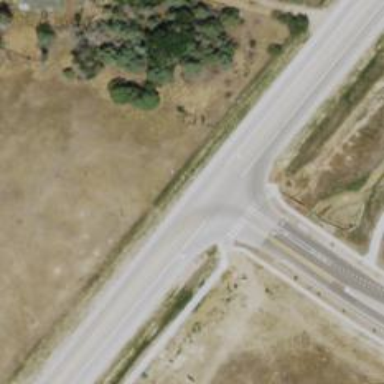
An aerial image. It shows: Tertiary road with asphalt surface.